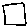
Label: square